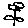
Label: flower